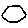
Label: hexagon